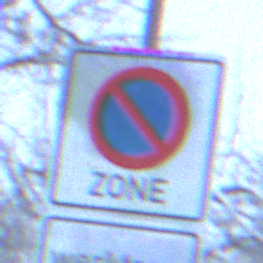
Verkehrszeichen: BeginnEingeschraenktesHalteverbotZone
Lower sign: ZeitangabenMitBeschraenkungAufWochentage1
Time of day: Midday
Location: Outdoor (Nature)
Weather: Overcast
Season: Winter
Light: Natural